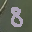
Label: 8